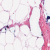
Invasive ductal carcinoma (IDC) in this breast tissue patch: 0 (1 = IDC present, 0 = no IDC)